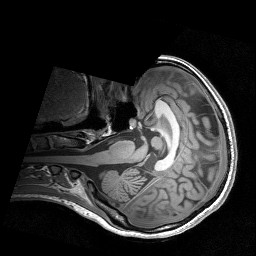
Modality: T1w
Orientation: axial
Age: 24
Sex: female
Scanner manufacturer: siemens
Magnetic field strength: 3 T
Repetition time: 1.9 s
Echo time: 0.00226 s